Question: I recently developed a phonegap HTML5 app and it is working fine on my iPad 2's and android devices. When I install the app onto my iPad 1's the app installs, the icon disappears, then after rebooting the icon is back and looks as if it is installed.
I can launch the app, and the splash screen is displayed, then the app just closes.
Here are my deployment settings - I'm quite new to this, so if there are any relevant settings you need to know about, let me know and I'll update my post.

Phonegap version: 3.6.0-0.21.19
iPad 1 running iOS 5.1.1
I create project and build via phonegap commandline, but package with xcode then use diawi to distribute to my iPads.
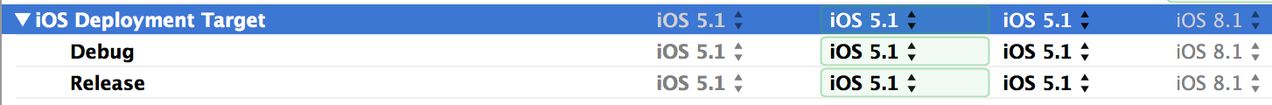
Answer: Cordova, which Phonegap is based on dropped iOS 5 support with version 3.5.0
You can read the blog post here: <URL>
So it's likely that the code is reaching some iOS 6 commands and then crashing. I'm afraid, you'll either have to revert to an older version of Phonegap or buy a newer test device.
I would not recommend rolling back to an older version of Phonegap because, from February, Apple will require all apps submitted to include 64-bit support (See here: <URL>, I believe this something that Cordova 3.5.0 introduced.
As for the disappearing/reappearing of the App icon. I used to see that if the bundle identifier given in the .plist file associated with the download was different to the one in the actual app info.plist. I've not used diawi though, so I can't help you beyond that I'm afraid.